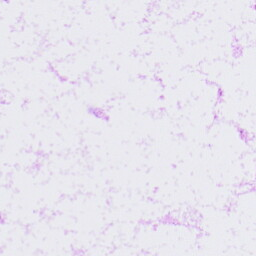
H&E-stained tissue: LymphNode